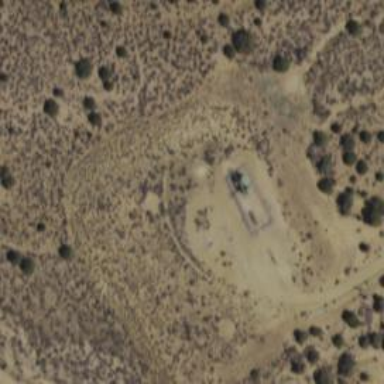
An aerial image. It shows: Storage tank with man-made structure.